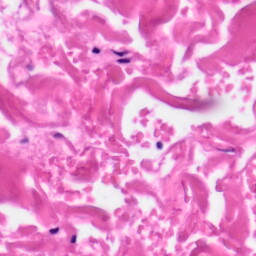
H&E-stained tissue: Skin